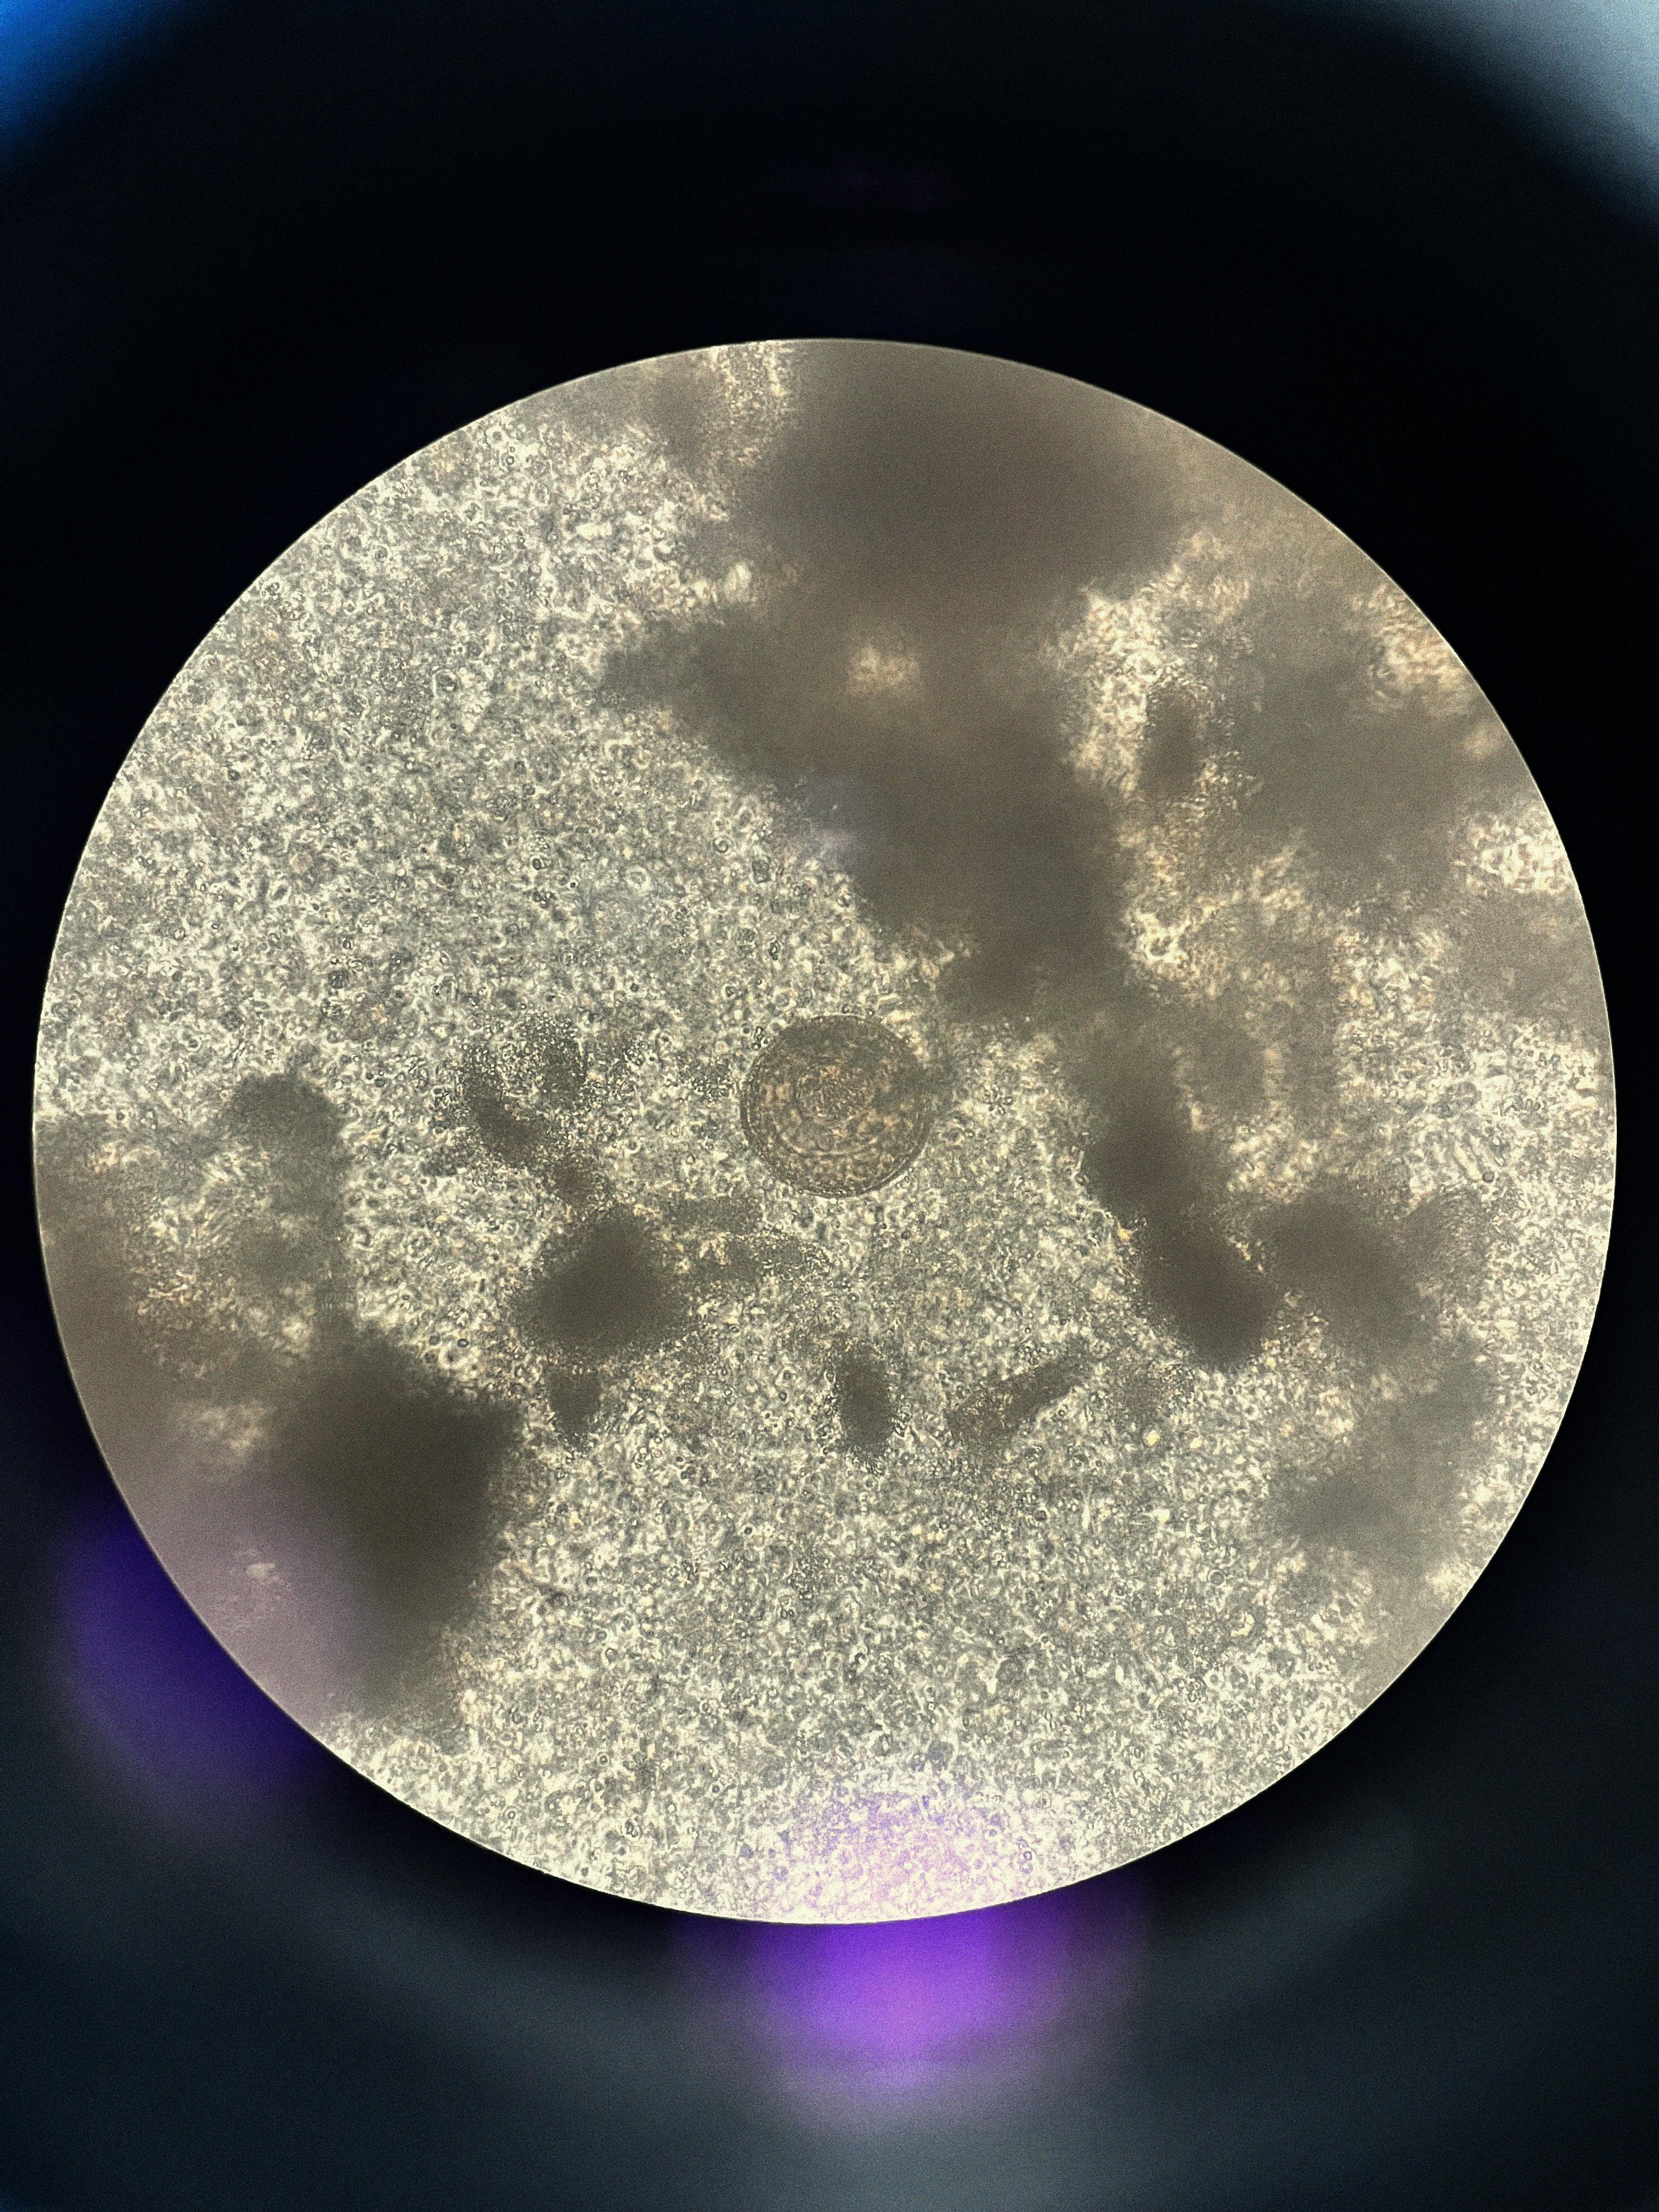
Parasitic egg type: Hymenolepis diminuta